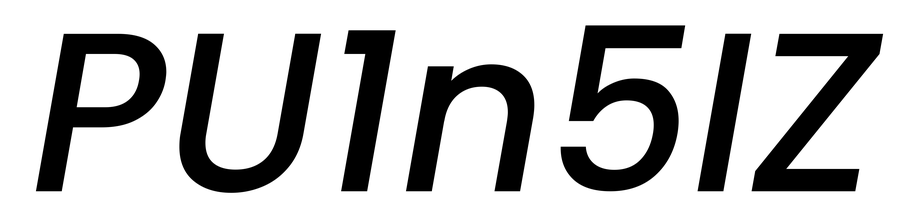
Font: Poppins-MediumItalic